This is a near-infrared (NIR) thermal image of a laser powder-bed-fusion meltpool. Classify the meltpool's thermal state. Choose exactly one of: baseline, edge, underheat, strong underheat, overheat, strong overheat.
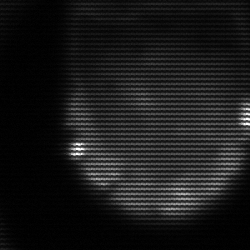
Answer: edge